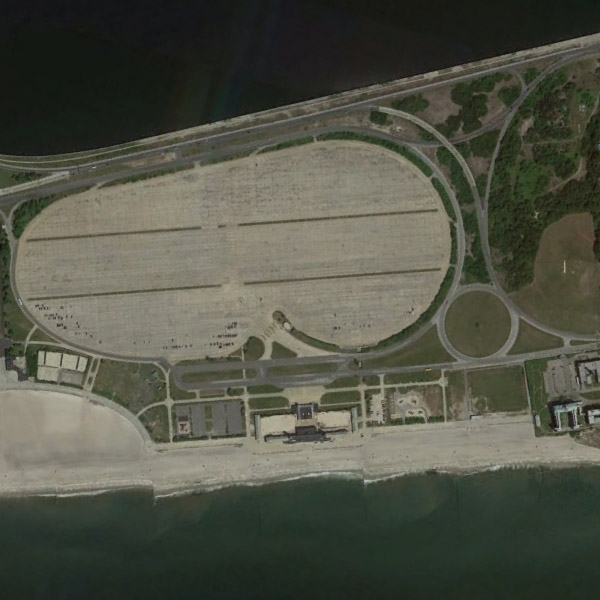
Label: Square